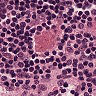
Metastatic tissue present: no